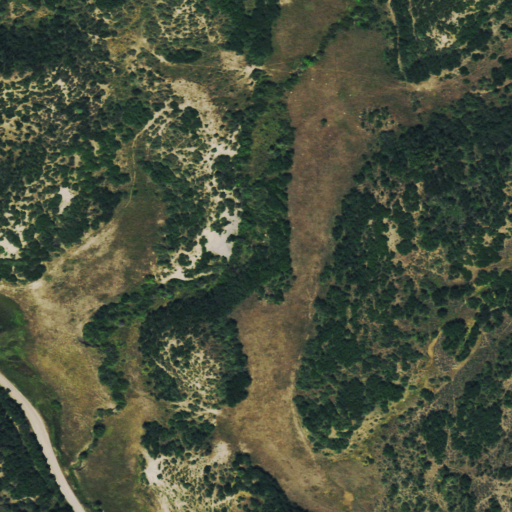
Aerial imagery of valley in Colorado named Mullen Gulch containing shrub and deciduous forest